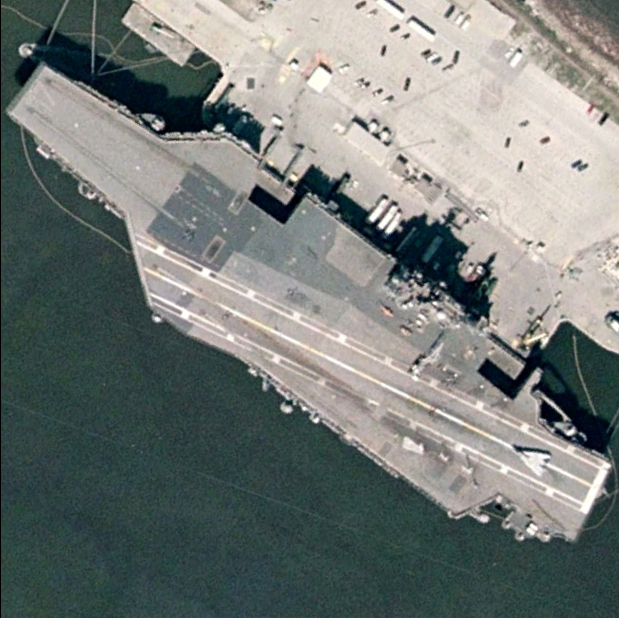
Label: aircraft_carrier